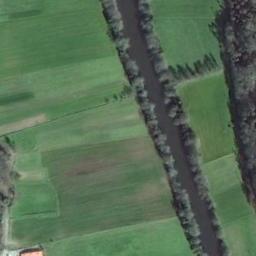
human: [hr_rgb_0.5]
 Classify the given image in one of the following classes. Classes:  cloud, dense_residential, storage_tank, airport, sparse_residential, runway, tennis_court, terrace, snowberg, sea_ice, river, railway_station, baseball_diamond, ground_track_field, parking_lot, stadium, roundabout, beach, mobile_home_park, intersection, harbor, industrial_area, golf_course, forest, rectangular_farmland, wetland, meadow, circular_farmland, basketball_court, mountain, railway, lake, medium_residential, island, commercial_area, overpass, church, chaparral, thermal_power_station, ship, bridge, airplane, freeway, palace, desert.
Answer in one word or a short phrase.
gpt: river